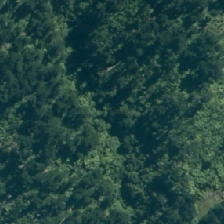
Land cover: broadleaved_indigenous_hardwood